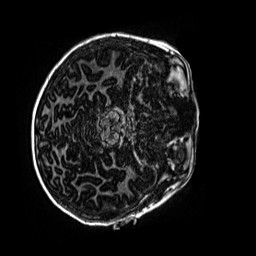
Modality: MP2RAGE
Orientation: axial
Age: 9
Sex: male
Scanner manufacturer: siemens
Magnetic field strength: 3 T
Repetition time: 4 s
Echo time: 0.00299 s